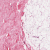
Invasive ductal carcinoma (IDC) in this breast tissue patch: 0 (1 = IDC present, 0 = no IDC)